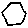
Label: hexagon